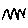
Label: zigzag